Question: I have created an object in the Data Structures section as such:
'''
## User Base (object)
+ first_name: John (optional, string)
+ last_name: Doe (optional, string)
+ birthday: '1980-12-20' (optional, string)
+ email: john.doe@foo.com (optional, string)
+ password: secret (optional, string)
'''
Then in its appropriate resource I use the object in my request action:
'''
### Create a new user [POST]
+ Request (application/json)
+ Attributes (User Create)
+ Response 201
'''
In my documentation it still always shows up like the image below showing it is required (descriptions are not shown there either). However in generated JSON schema everything is as it should.
Is this a bug, a feature not fully supported yet or am I doing something wrong in my markup?

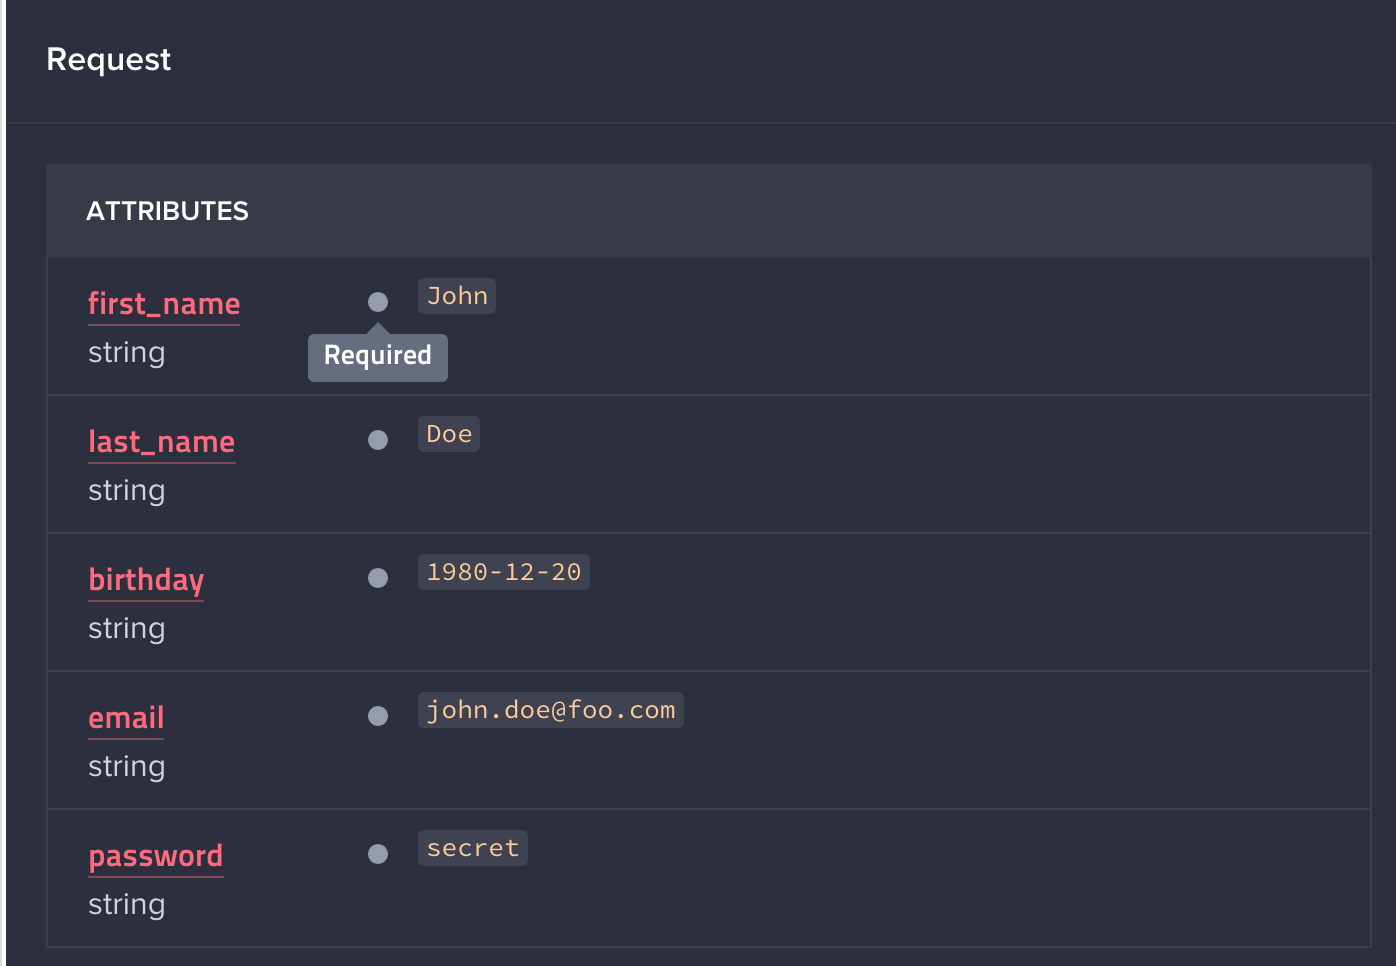
Answer: This is known bug (<URL> and we are working on it.
Thanks.